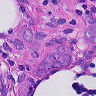
Metastatic tissue present: yes